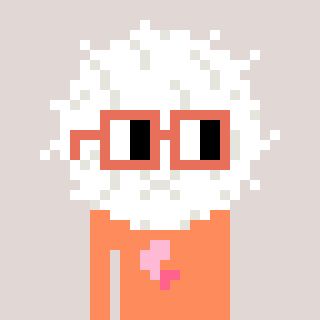
a pixel art character with square orange glasses, a cottonball-shaped head and a peachy-colored body on a warm background